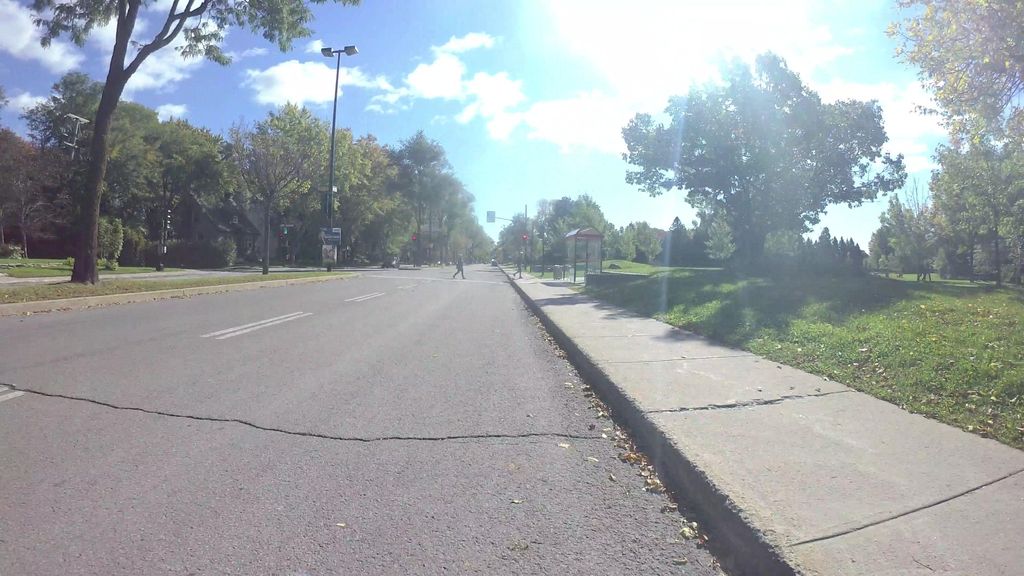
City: montreal